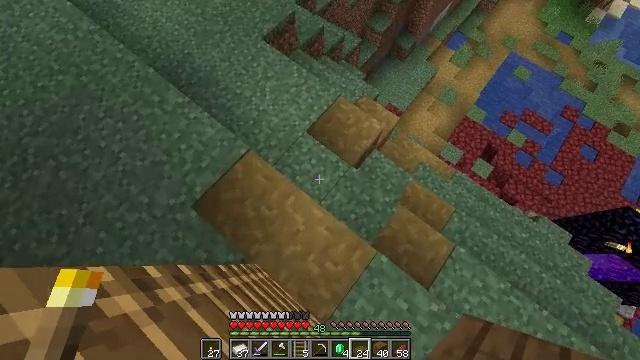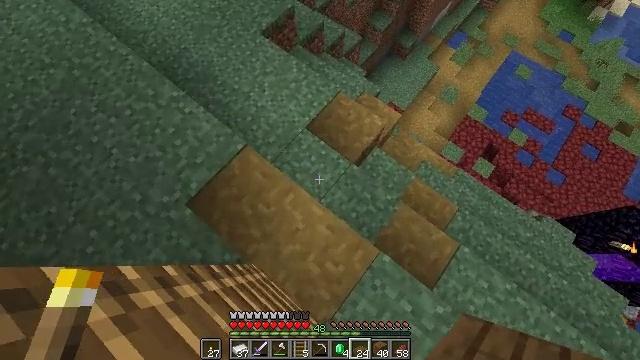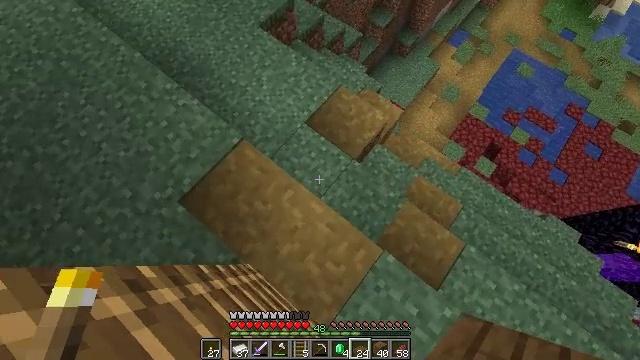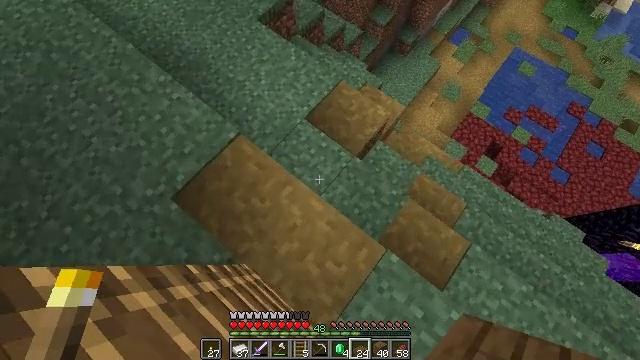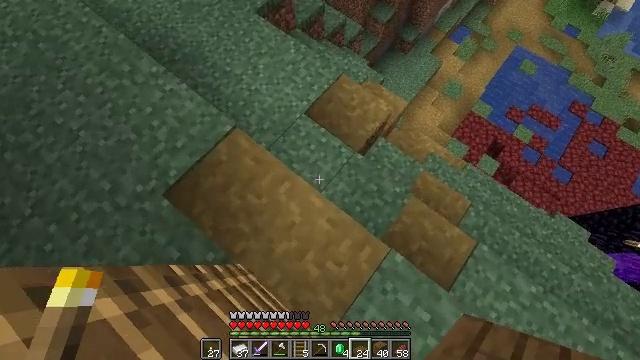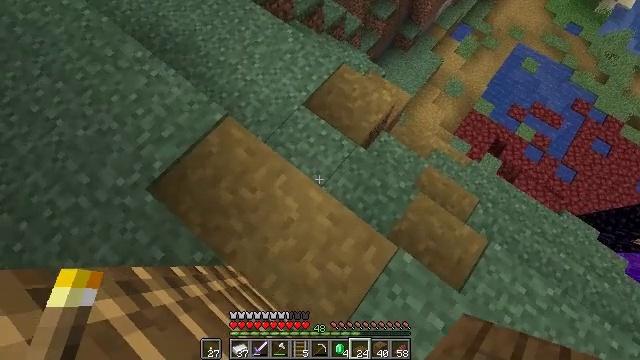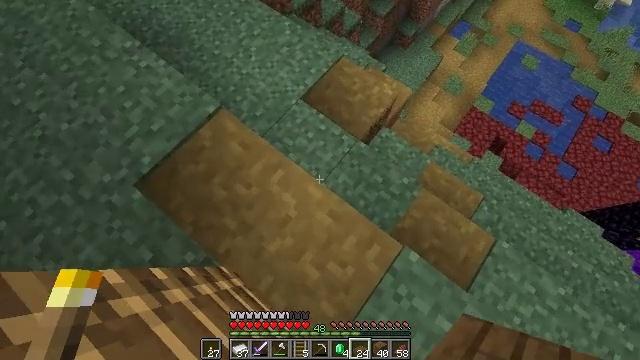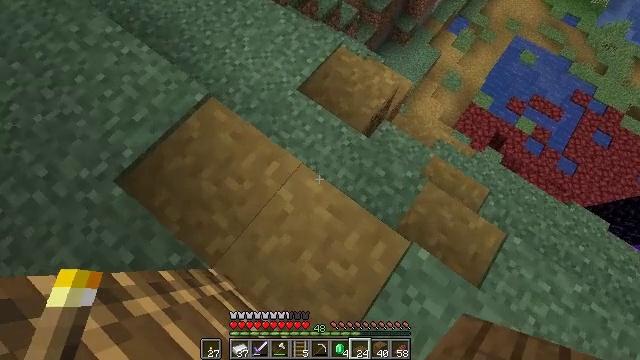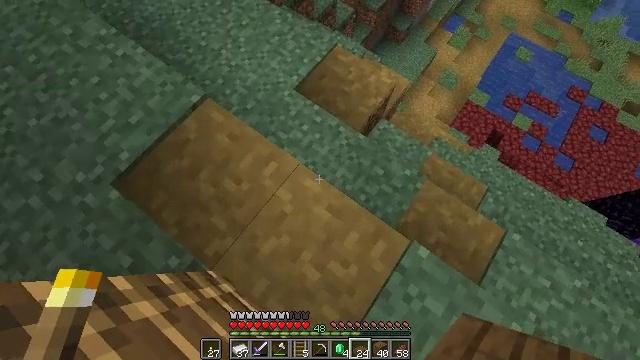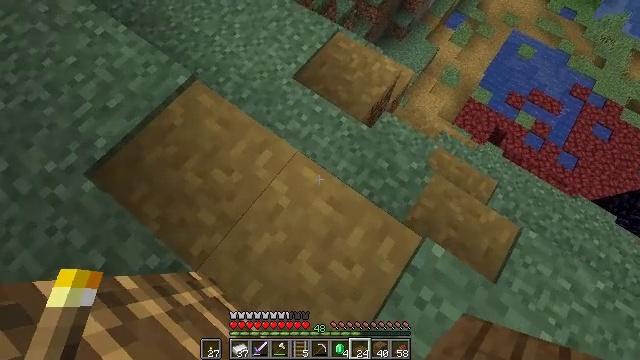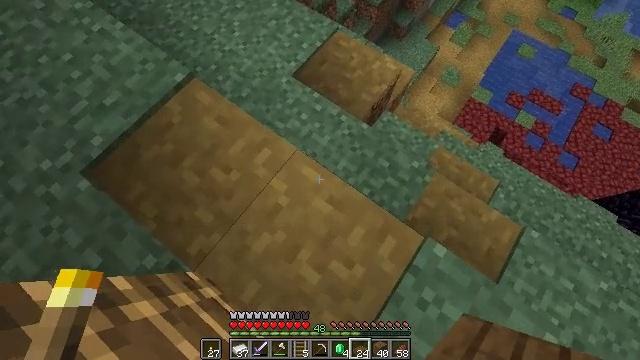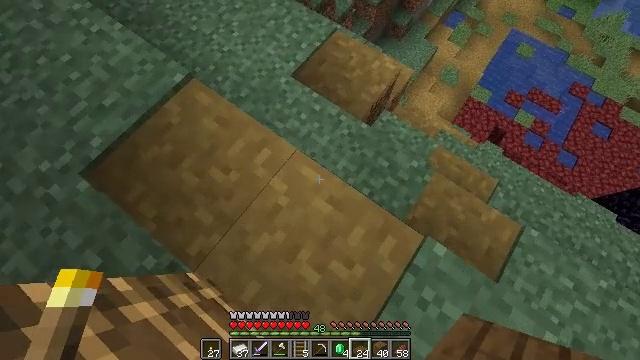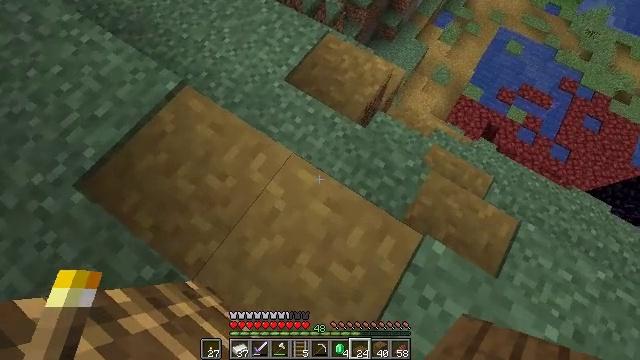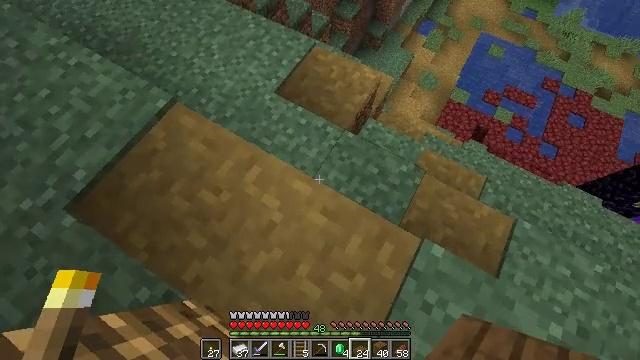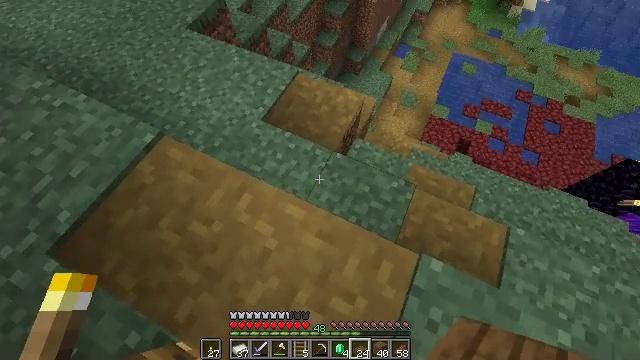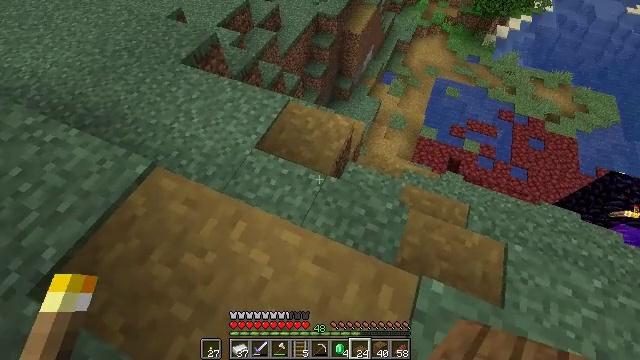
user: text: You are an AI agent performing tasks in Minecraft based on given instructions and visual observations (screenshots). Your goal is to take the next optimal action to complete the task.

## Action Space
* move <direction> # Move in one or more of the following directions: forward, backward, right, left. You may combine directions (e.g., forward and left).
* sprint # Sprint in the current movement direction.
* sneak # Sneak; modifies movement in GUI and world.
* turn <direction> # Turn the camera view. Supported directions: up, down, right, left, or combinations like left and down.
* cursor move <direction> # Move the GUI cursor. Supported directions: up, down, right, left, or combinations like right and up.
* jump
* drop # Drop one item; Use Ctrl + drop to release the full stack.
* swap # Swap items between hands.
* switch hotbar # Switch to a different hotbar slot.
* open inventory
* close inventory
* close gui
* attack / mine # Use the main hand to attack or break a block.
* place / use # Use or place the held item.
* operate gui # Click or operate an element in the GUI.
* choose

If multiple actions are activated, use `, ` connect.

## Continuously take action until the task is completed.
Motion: motion action
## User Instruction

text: Remove a spruce slab from the inventory.
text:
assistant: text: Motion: no_op
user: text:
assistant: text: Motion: no_op
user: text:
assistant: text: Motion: no_op
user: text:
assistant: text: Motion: no_op
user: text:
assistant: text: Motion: no_op
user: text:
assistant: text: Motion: no_op
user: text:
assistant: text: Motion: no_op
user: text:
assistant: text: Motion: turn right
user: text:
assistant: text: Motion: no_op
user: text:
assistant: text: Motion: no_op
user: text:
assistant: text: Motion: no_op
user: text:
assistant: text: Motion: turn right
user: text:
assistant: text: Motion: turn right and up
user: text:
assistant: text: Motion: turn right and up
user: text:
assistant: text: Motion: turn right and up
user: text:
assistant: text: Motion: turn up
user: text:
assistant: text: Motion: turn up
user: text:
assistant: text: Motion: no_op
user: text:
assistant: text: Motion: no_op
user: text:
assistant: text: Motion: move forward, turn up
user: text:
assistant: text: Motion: move forward, turn up
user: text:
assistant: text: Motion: move forward, turn up
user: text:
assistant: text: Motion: move forward, turn left and up
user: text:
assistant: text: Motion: move forward, turn left and up
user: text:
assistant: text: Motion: move forward, turn left and up
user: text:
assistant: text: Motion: move forward, sprint, turn left and up
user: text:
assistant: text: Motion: move forward, sprint, turn left and up
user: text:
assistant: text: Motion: move forward, sprint, turn left and up
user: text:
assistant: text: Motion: move forward, sprint
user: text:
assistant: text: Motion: move forward, sprint, turn up